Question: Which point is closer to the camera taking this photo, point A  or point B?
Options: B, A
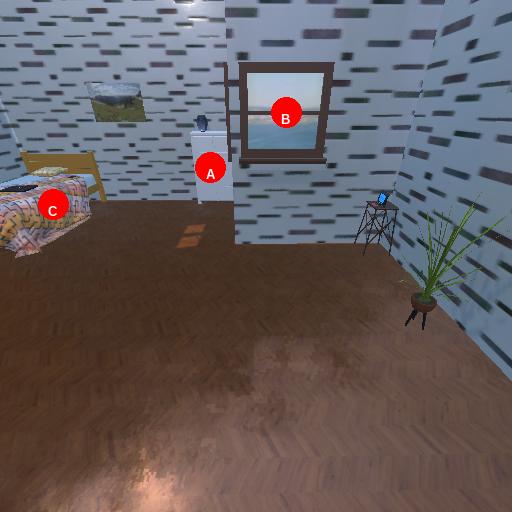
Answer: B